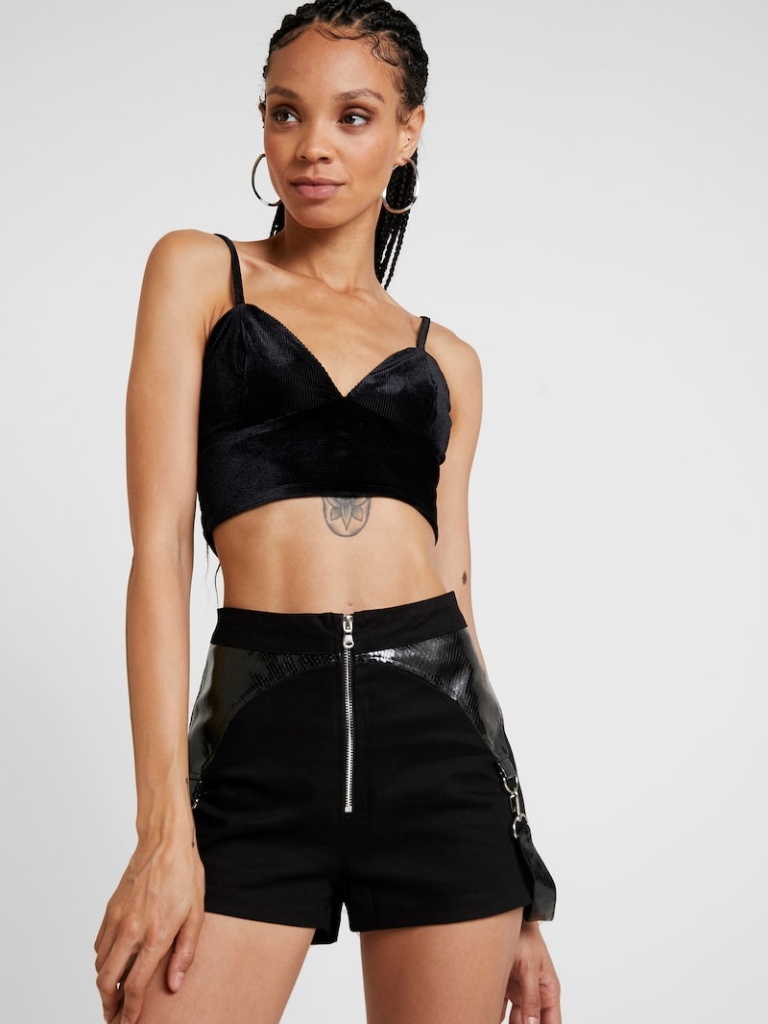
velvet tight sleeveless cropped length Untucked v-neck bustier